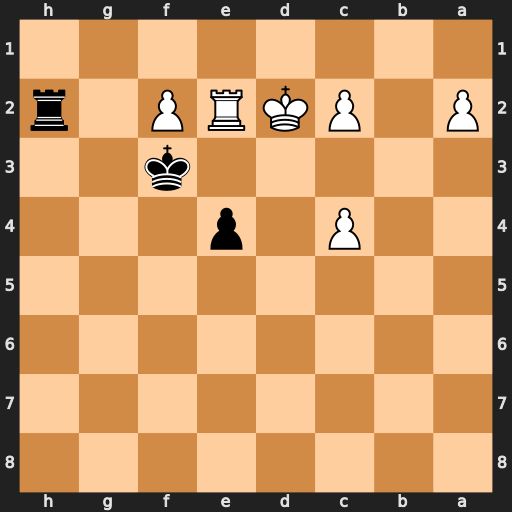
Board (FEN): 8/8/8/8/2P1p3/5k2/P1PKRP1r/8
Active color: b
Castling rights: -
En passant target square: -
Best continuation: Rxf2 Rxf2+ Kxf2 c5 e3+ Kd3 e2 c6 e1=Q